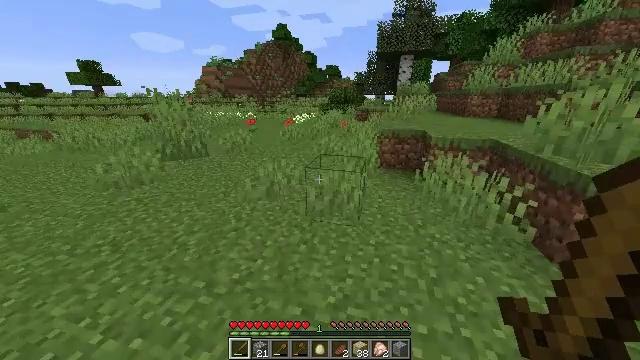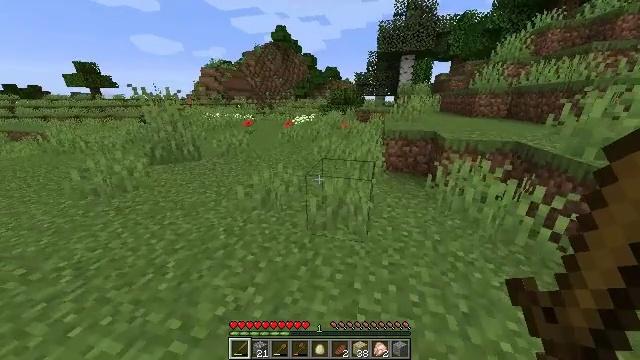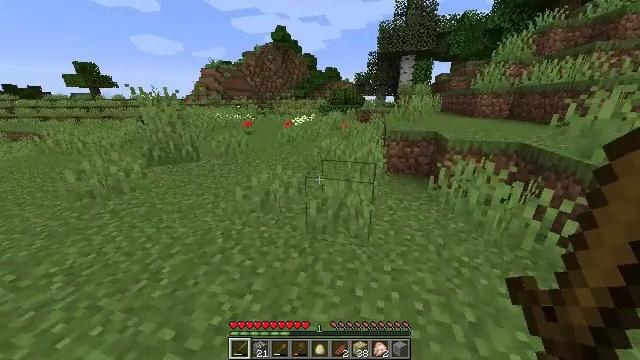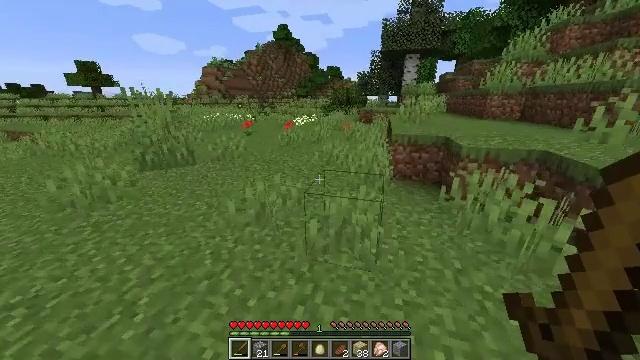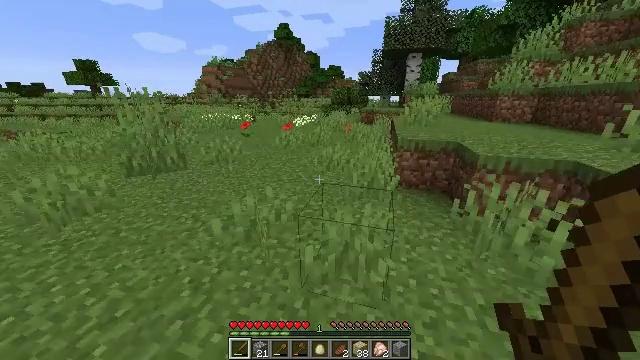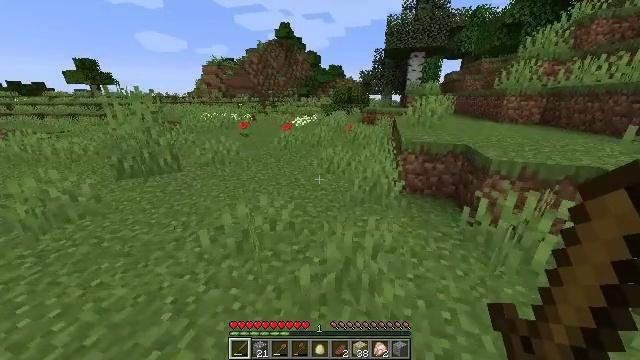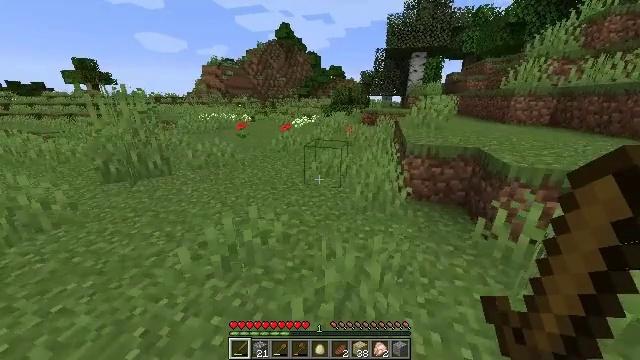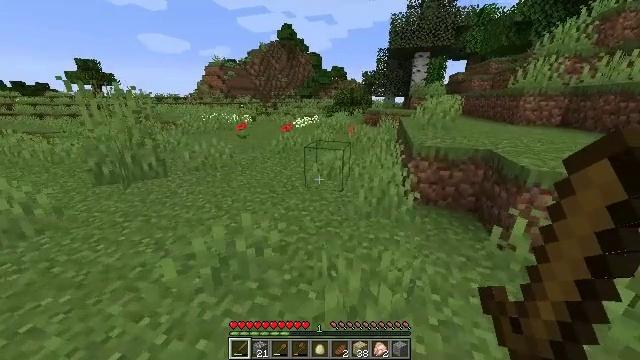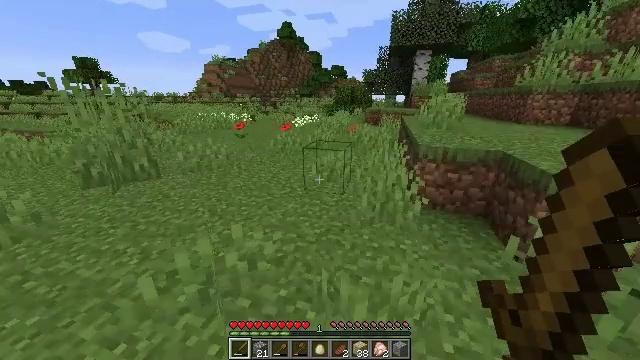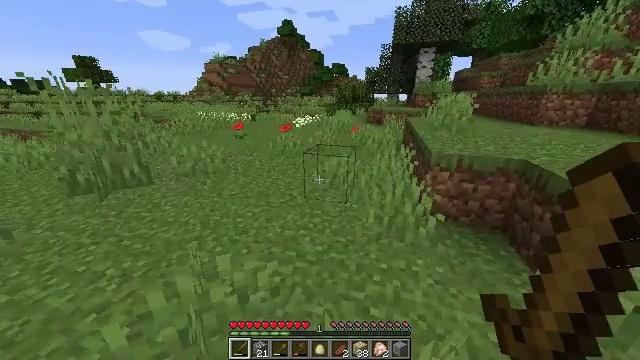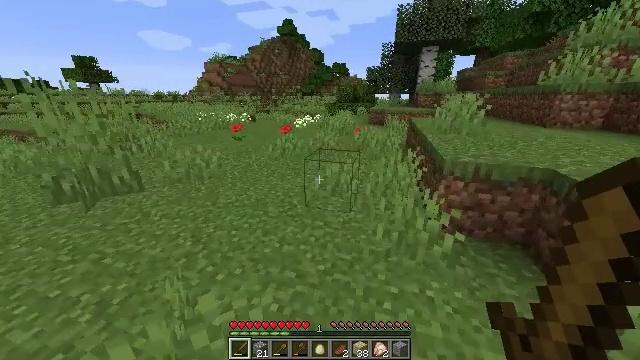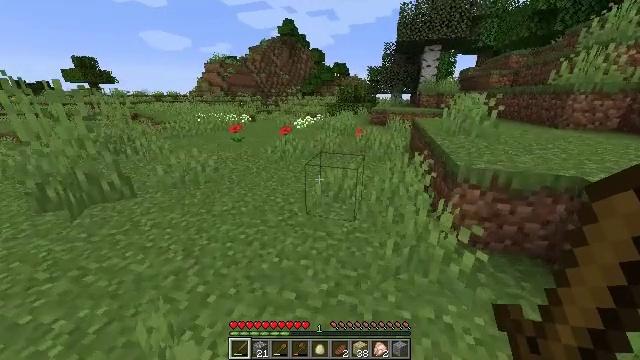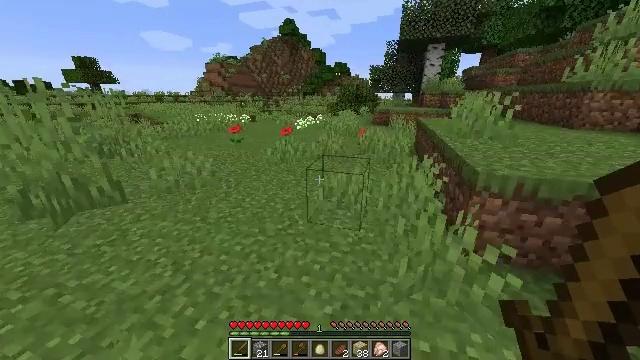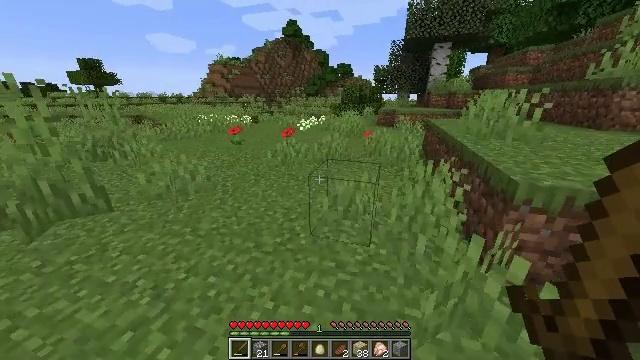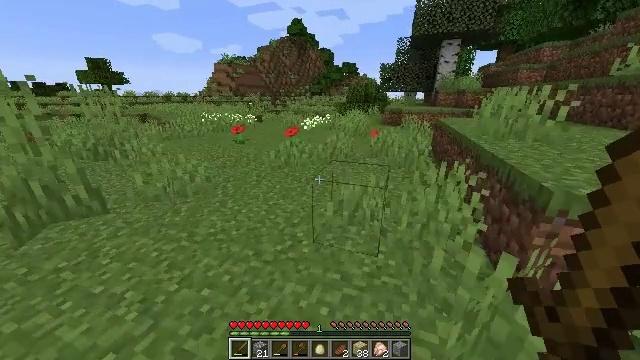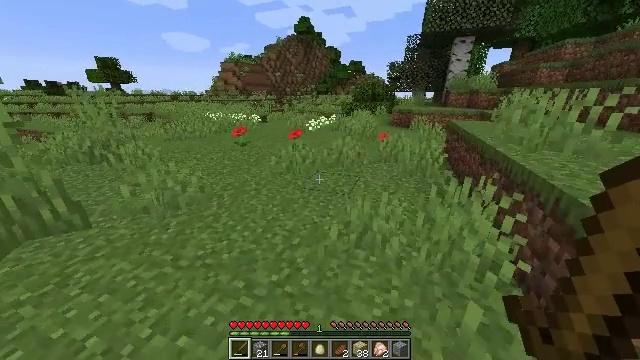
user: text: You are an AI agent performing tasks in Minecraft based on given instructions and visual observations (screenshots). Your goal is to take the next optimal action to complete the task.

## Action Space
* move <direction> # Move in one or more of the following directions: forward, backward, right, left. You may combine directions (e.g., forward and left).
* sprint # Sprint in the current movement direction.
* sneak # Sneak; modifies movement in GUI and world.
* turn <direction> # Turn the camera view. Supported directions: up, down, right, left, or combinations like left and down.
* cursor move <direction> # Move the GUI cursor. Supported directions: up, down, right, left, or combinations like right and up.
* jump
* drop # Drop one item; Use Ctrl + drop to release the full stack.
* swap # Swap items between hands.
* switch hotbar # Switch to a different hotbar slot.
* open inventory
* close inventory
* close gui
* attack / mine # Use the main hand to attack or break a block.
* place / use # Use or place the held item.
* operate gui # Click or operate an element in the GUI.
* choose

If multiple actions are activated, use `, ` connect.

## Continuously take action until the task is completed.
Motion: motion action
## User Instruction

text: Collect birch leaves from the tree.
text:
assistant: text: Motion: move forward, sprint
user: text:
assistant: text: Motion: move forward, sprint
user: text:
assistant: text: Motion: move forward, sprint
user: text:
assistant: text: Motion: move forward, sprint
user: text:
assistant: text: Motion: move forward, sprint
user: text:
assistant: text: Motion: move forward, sprint
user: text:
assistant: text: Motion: move forward, sprint
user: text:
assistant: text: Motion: move forward, sprint
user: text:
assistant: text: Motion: move forward, sprint
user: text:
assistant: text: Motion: move forward, sprint
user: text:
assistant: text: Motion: move forward, sprint
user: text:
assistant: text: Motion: move forward, sprint
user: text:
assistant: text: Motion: move forward, sprint
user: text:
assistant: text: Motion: move forward, sprint, turn left
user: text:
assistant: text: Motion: move forward, sprint, turn left
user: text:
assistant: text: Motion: move forward, sprint
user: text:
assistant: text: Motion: move forward, sprint
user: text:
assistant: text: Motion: move forward, sprint
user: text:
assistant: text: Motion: move forward, sprint
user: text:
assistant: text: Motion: move forward, sprint
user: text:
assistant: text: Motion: move forward, sprint
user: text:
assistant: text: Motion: move forward, sprint
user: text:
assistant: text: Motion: move forward, sprint
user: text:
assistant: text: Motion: move forward, sprint
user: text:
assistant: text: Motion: move forward, sprint
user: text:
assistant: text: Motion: move forward, sprint
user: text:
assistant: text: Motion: move forward, sprint
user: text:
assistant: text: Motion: move forward, sprint, turn left
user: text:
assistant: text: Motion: move forward, sprint, turn left
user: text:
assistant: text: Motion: move forward, sprint, turn left